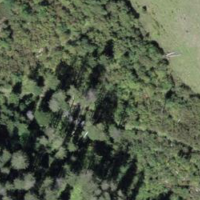
EUNIS habitat code: 23
Species observed at this site:
Sorbus aucuparia